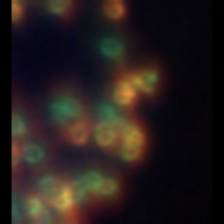
Taxon: Phaeocystis
Group: Other